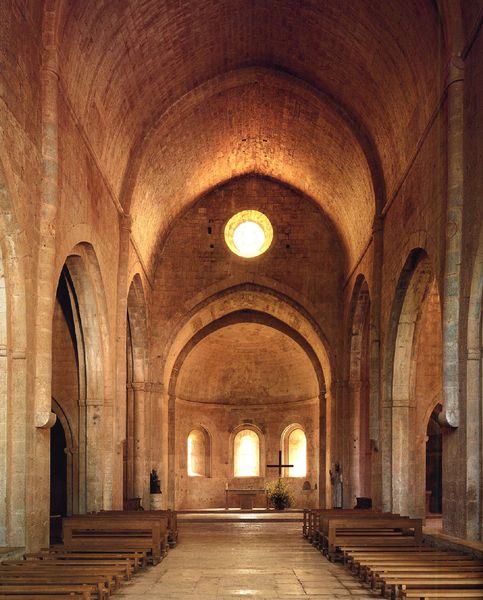
Titel: Zisterzienserabtei LeThoronet
Standort: Le Thoronet, Abtei Le Thoronet (EU - F - Provence - Alpes - Côte-d’Azur)
Schlagwörter: schatten, fenster, licht, pfeiler, säulen, architektur, stein, innenraum, kirche, bogen, backstein, treppen, stufen, foto, bögen, kreuz, schlicht, altar, bänke, kirchenschiff, kirchenbänke, mittelschiff, dreischiffig, altarraum, apsis, chor, romanisch, holzbänke, konchie, okular, kirchengestühl, conchie